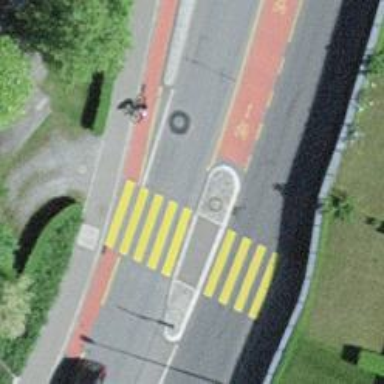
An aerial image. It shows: Uncontrolled crossing on the road.